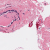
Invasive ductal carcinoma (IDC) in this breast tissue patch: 0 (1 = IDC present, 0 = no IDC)